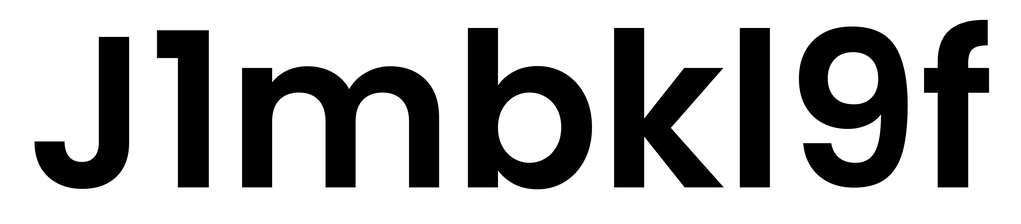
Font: Poppins-SemiBold